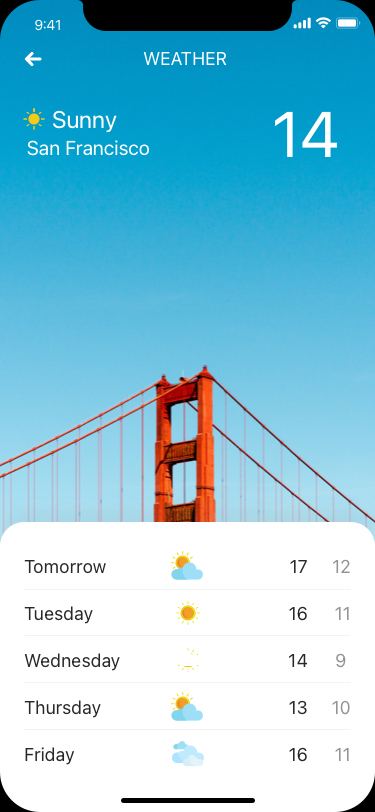
Text in this UI design:
14
Sunny
San Francisco
Friday
11
16
Thursday
10
13
Wednesday
9
14
Tuesday
11
16
Tomorrow
12
17
weather